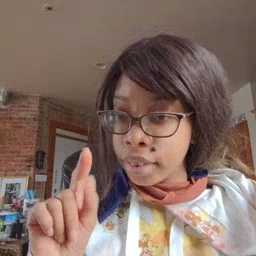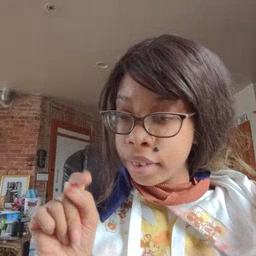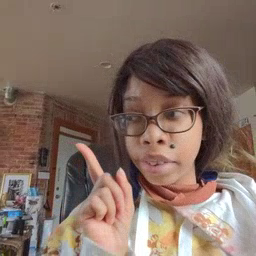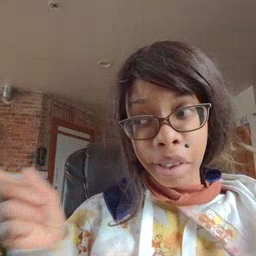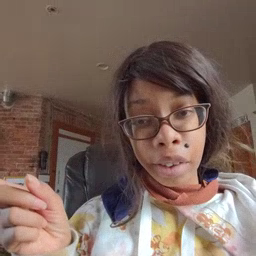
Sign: hesheit